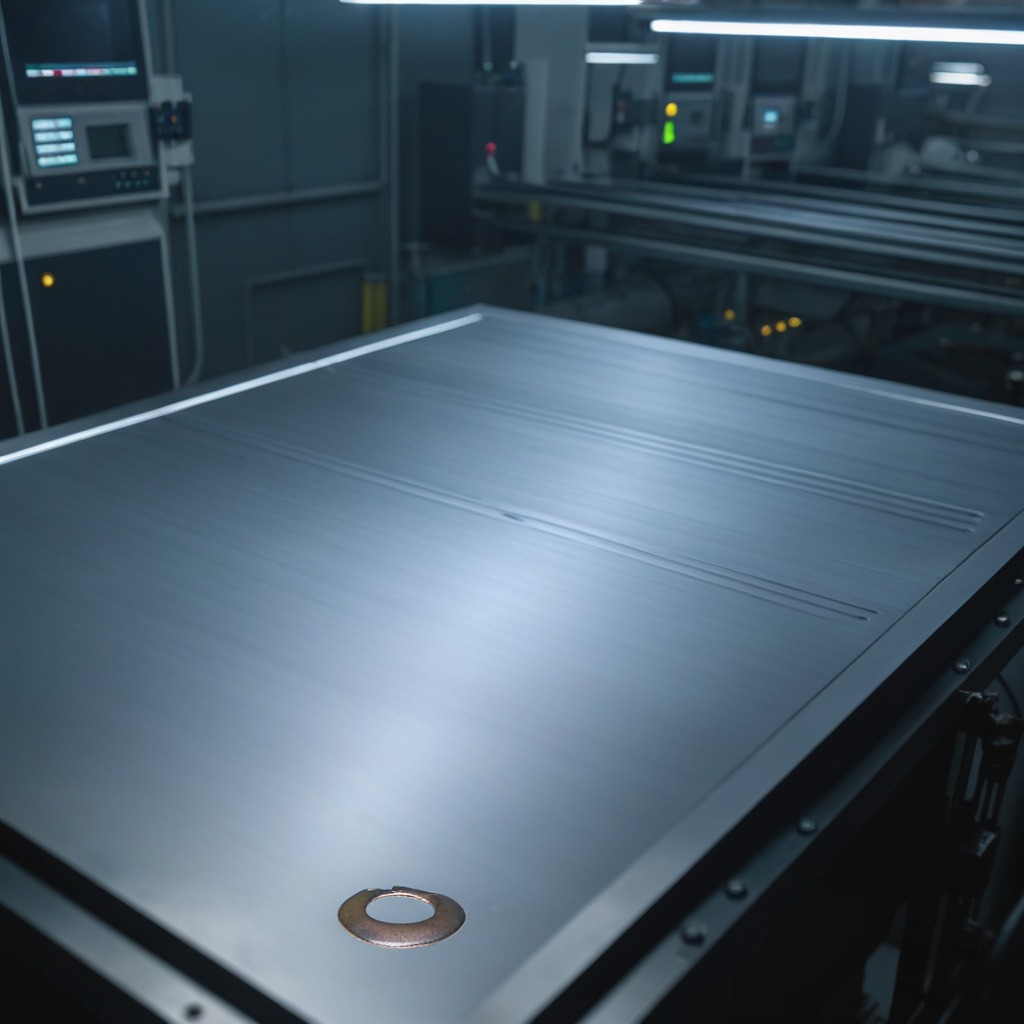
A flat metal washer lies on the metal table in a machine shop under fluorescent lights.